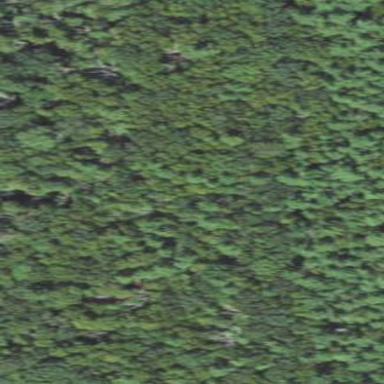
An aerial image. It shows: Mixed woodland with various types of leaves.